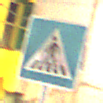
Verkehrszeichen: FussgaengerueberwegRechts
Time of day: Night
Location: Outdoor (Urban)
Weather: PartlyCloudy
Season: NotSpecified
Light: Artificial